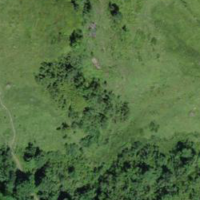
EUNIS habitat code: 23
Species observed at this site:
Achillea macrophylla